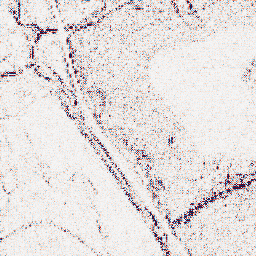
Category: wavelet
Decomposition family: wavelet_dwt
Decomposition parameters: wavelet: db2
level: 1
Upsampling method: sinc_hamming
Upsampling parameters: scale: 2
kernel_size: 16
Upsampling scale: 2